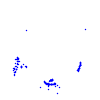
Particle: pion